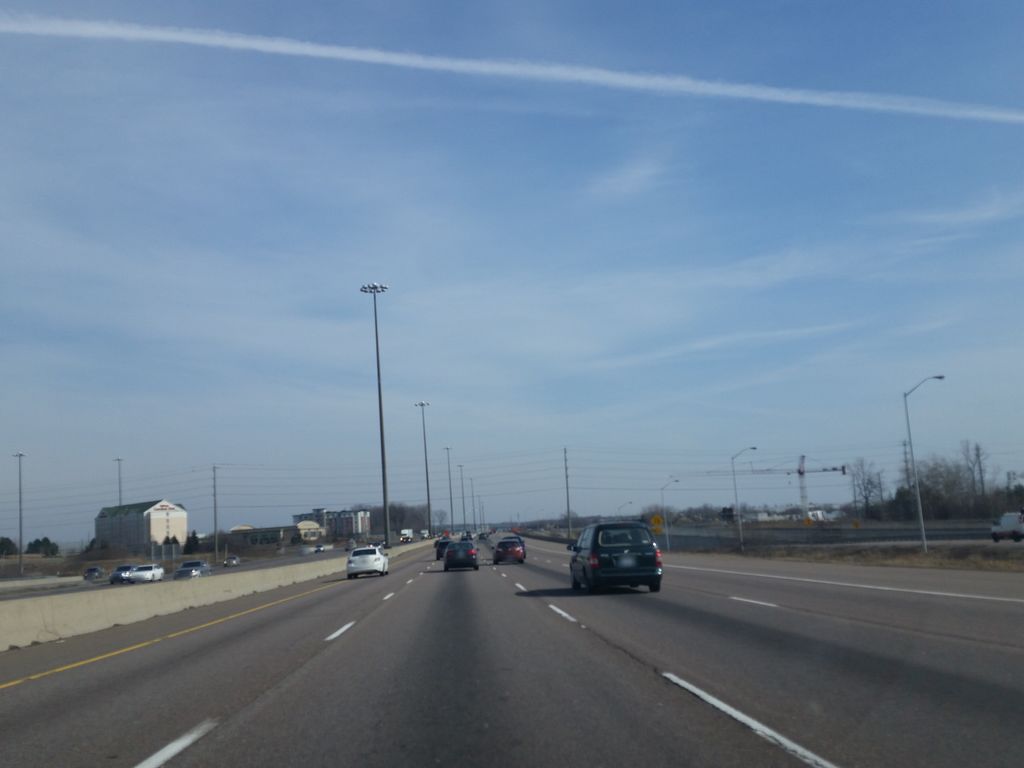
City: toronto